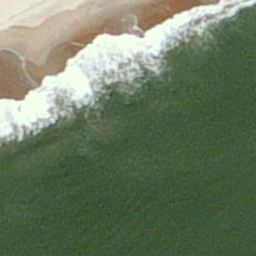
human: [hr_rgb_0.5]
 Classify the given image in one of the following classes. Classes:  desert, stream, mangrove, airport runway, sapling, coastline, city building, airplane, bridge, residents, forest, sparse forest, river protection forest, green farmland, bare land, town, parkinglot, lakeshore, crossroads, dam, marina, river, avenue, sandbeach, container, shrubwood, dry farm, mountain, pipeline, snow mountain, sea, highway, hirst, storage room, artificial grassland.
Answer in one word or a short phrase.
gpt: coastline